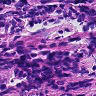
Metastatic tissue present: no